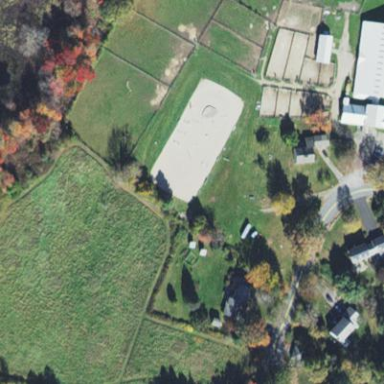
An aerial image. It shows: Equestrian pitch used for leisure and sports activities.